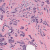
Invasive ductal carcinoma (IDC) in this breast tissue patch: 1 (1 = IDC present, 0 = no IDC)